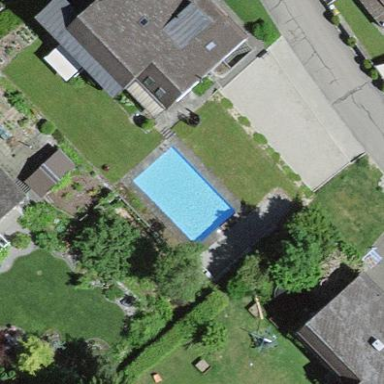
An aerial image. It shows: Swimming pool located in leisure land.